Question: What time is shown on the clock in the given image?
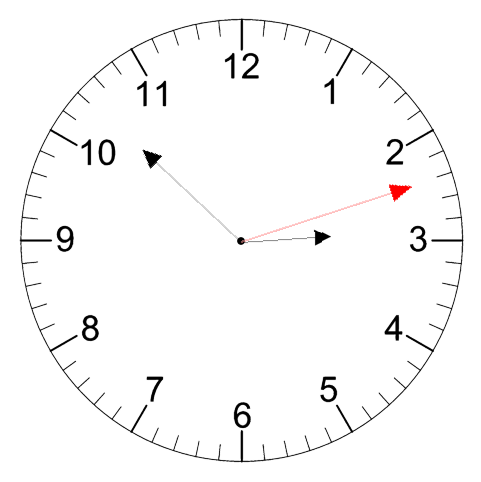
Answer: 02:52:12